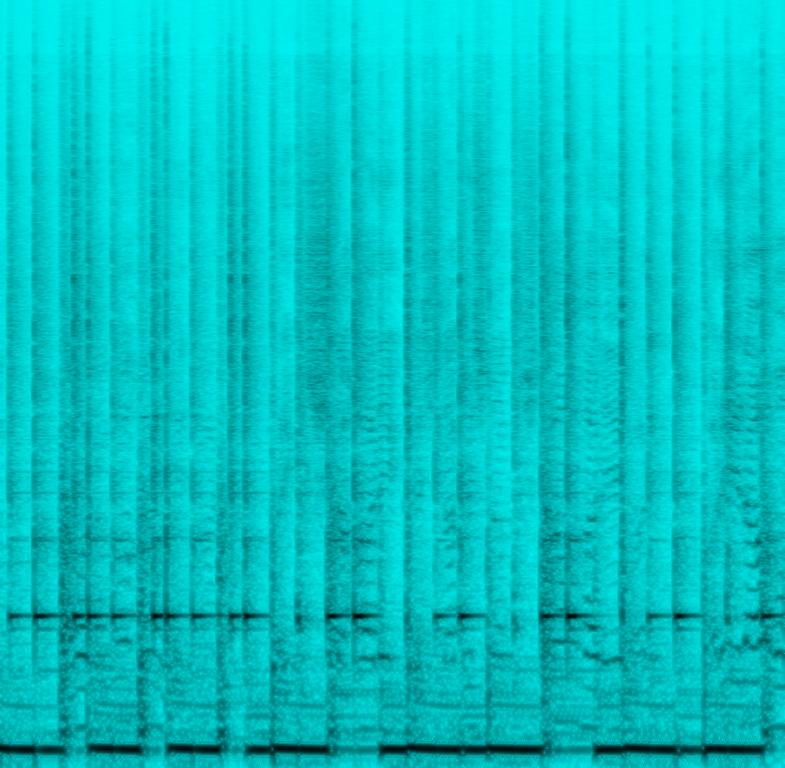
The low quality recording features a traditional song sung by flat male vocals over wooden, boomy percussion. The recording is in mono, a bit noisy and it sounds muddy, as the bass frequencies are overwhelming.